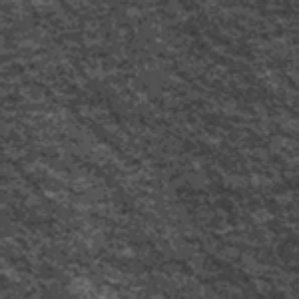
Label: frost